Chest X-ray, PA view. Patient: 79 years old, sex F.
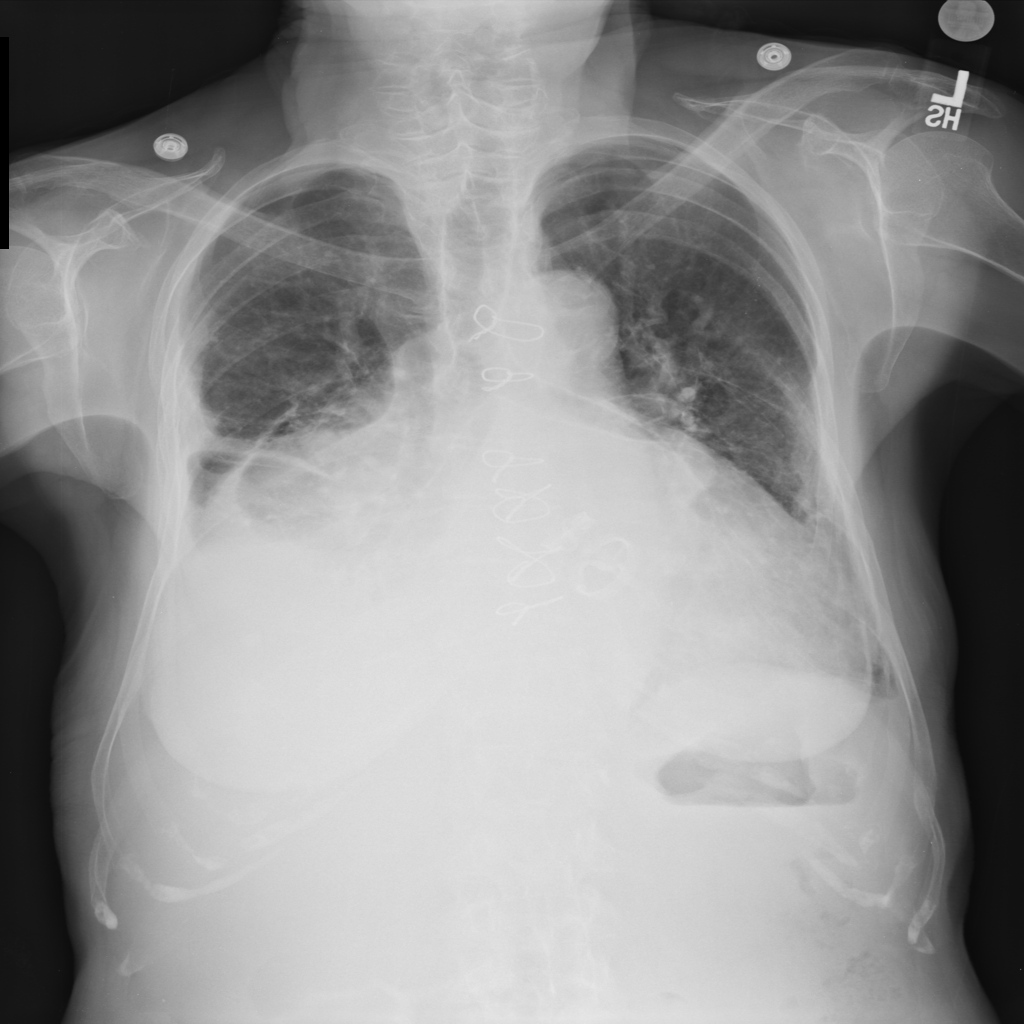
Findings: Effusion